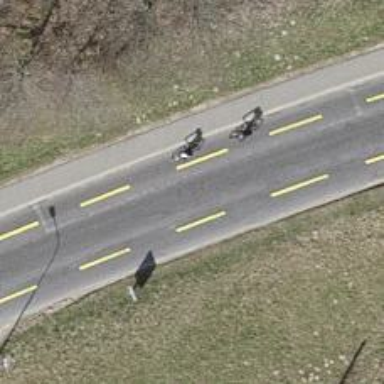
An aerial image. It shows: Tertiary road with asphalt surface and designated lane for cycling on both sides.